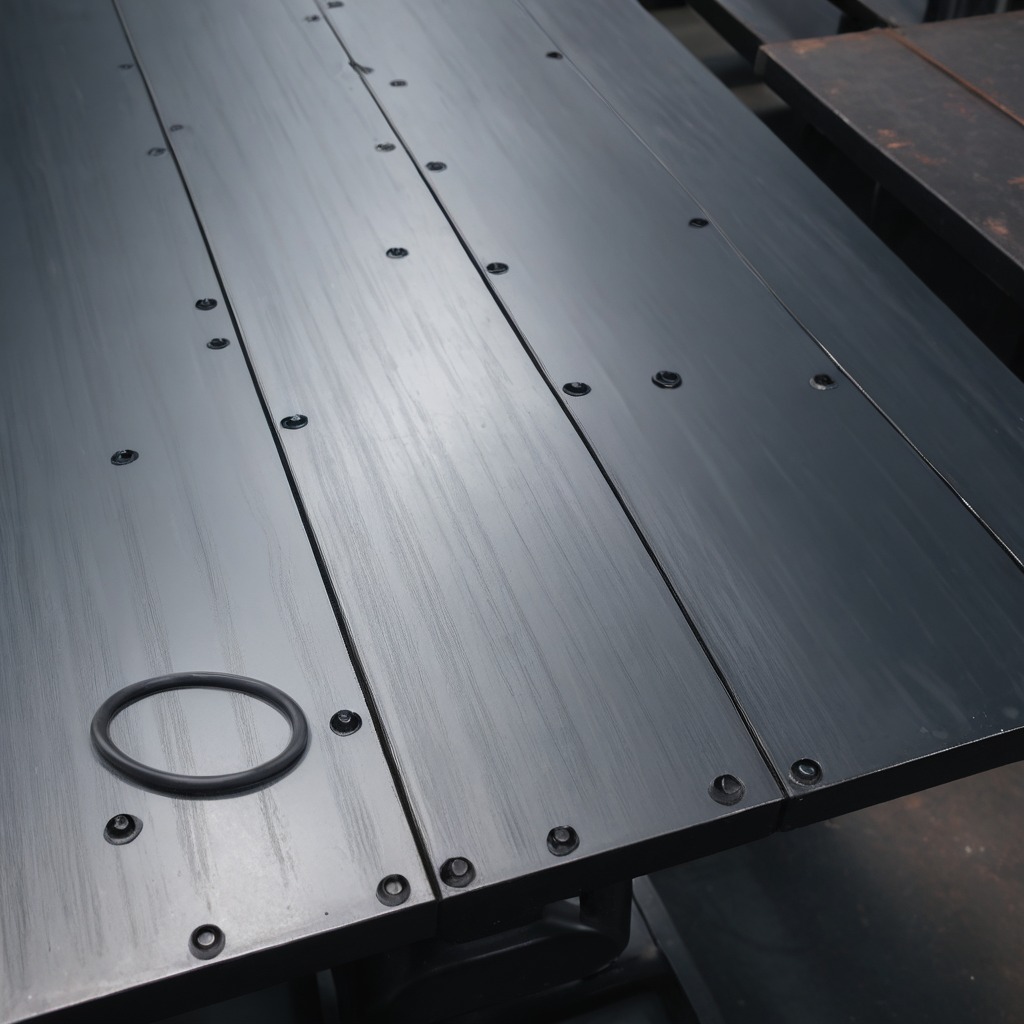
A rubber O-ring lies on a cold steel table in a mining workshop gritty textures.